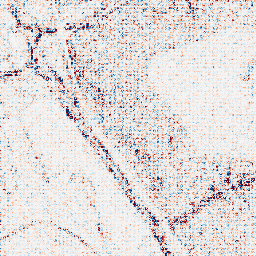
Category: wavelet
Decomposition family: wavelet_biorthogonal
Decomposition parameters: wavelet: bior3.5
level: 1
Upsampling method: sinc_hamming
Upsampling parameters: scale: 4
kernel_size: 4
Upsampling scale: 4